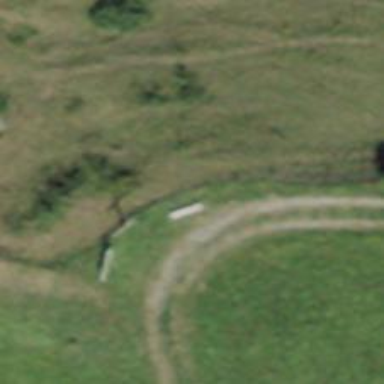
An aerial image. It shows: Brown bench.